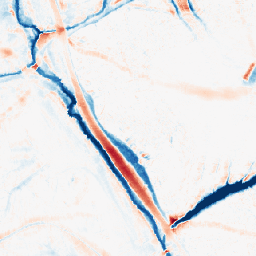
Category: morphological
Decomposition family: morphological_ellipse
Decomposition parameters: operation: average
width: 20
height: 20
Upsampling method: area
Upsampling parameters: scale: 4
Upsampling scale: 4